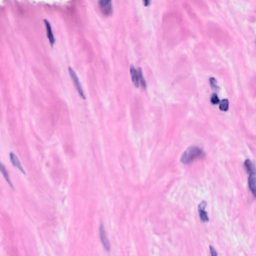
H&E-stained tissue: Breast